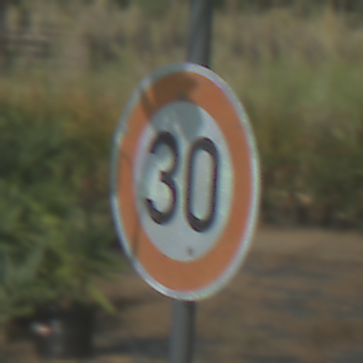
Verkehrszeichen: Geschwindigkeit30
Umgebung: Roofed, Special
Tageszeit: MorningAfternoon
Wetter: PartlyCloudy
Licht: Natural
Jahreszeit: NotSpecified
Kontrast: MediumContrast